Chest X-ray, PA view. Patient: 31 years old, sex F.
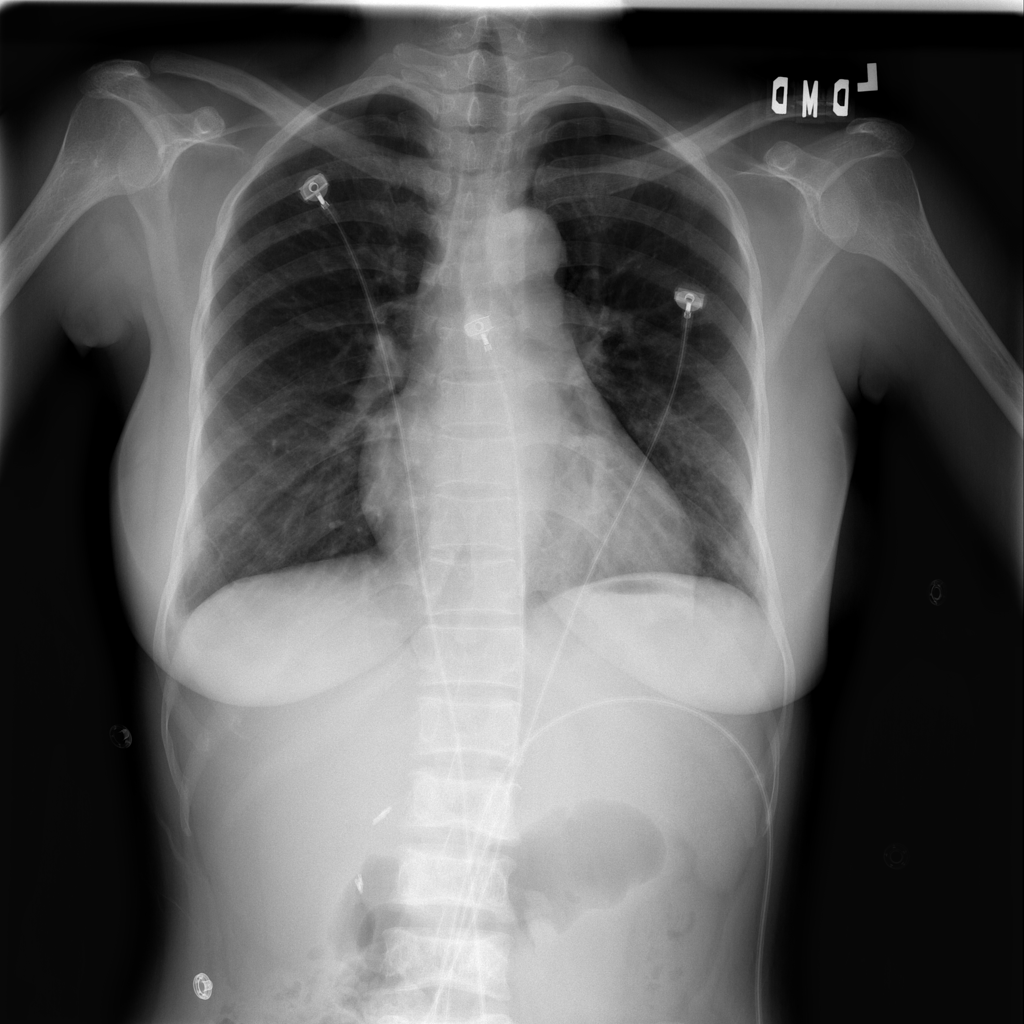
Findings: Cardiomegaly